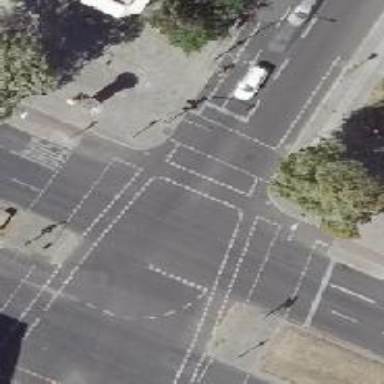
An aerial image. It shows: Road with traffic signals.